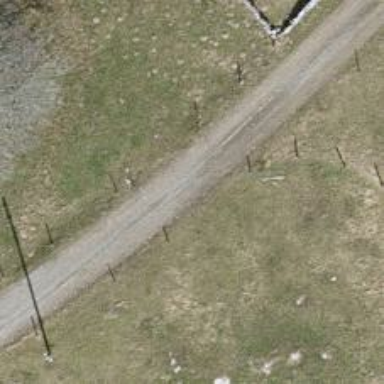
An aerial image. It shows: Service road with unpaved surface. The track type is grade 2.